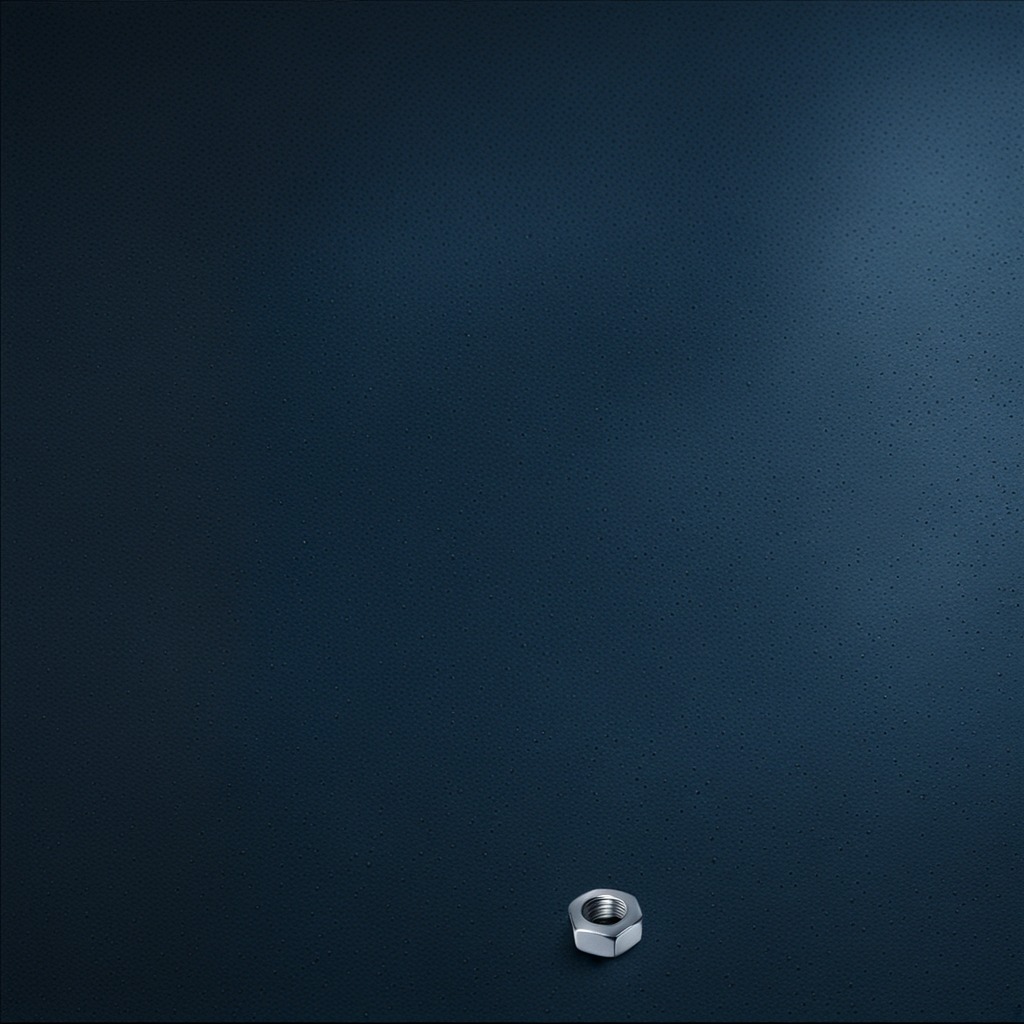
A metal nut lies on the clean granite tabletop covered with a blue rubber mat inside a workshop at night dim ambient light soft shadows worn but beneath the mat